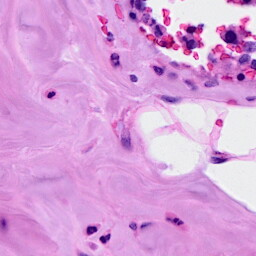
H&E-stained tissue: Breast